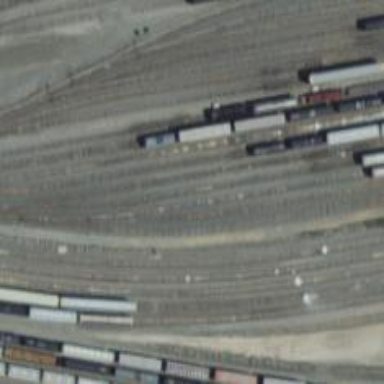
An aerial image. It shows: Railway yard in service.